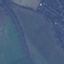
Land use / land cover class: Highway